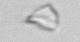
Label: detritus_transparent